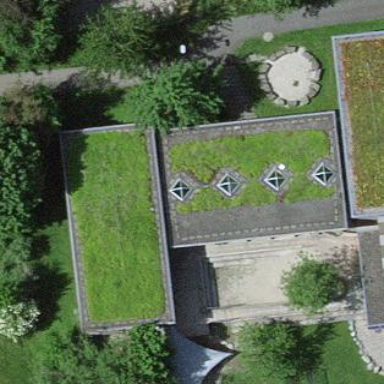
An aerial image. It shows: Flat-roofed building that serves as kindergarten.